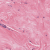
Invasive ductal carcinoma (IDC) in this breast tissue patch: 0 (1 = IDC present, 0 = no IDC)